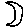
Label: moon